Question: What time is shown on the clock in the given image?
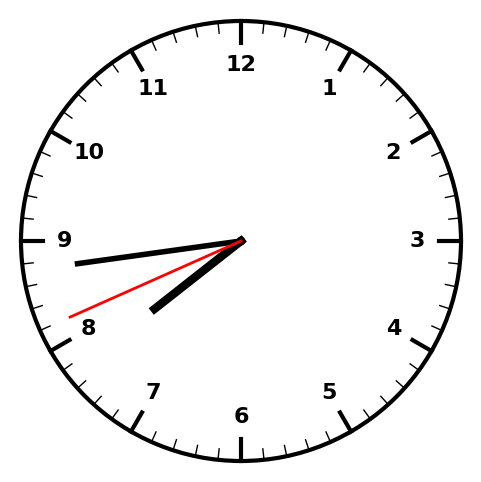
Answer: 07:43:41